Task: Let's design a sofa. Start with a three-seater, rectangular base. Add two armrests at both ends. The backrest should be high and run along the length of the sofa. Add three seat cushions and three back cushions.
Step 206:
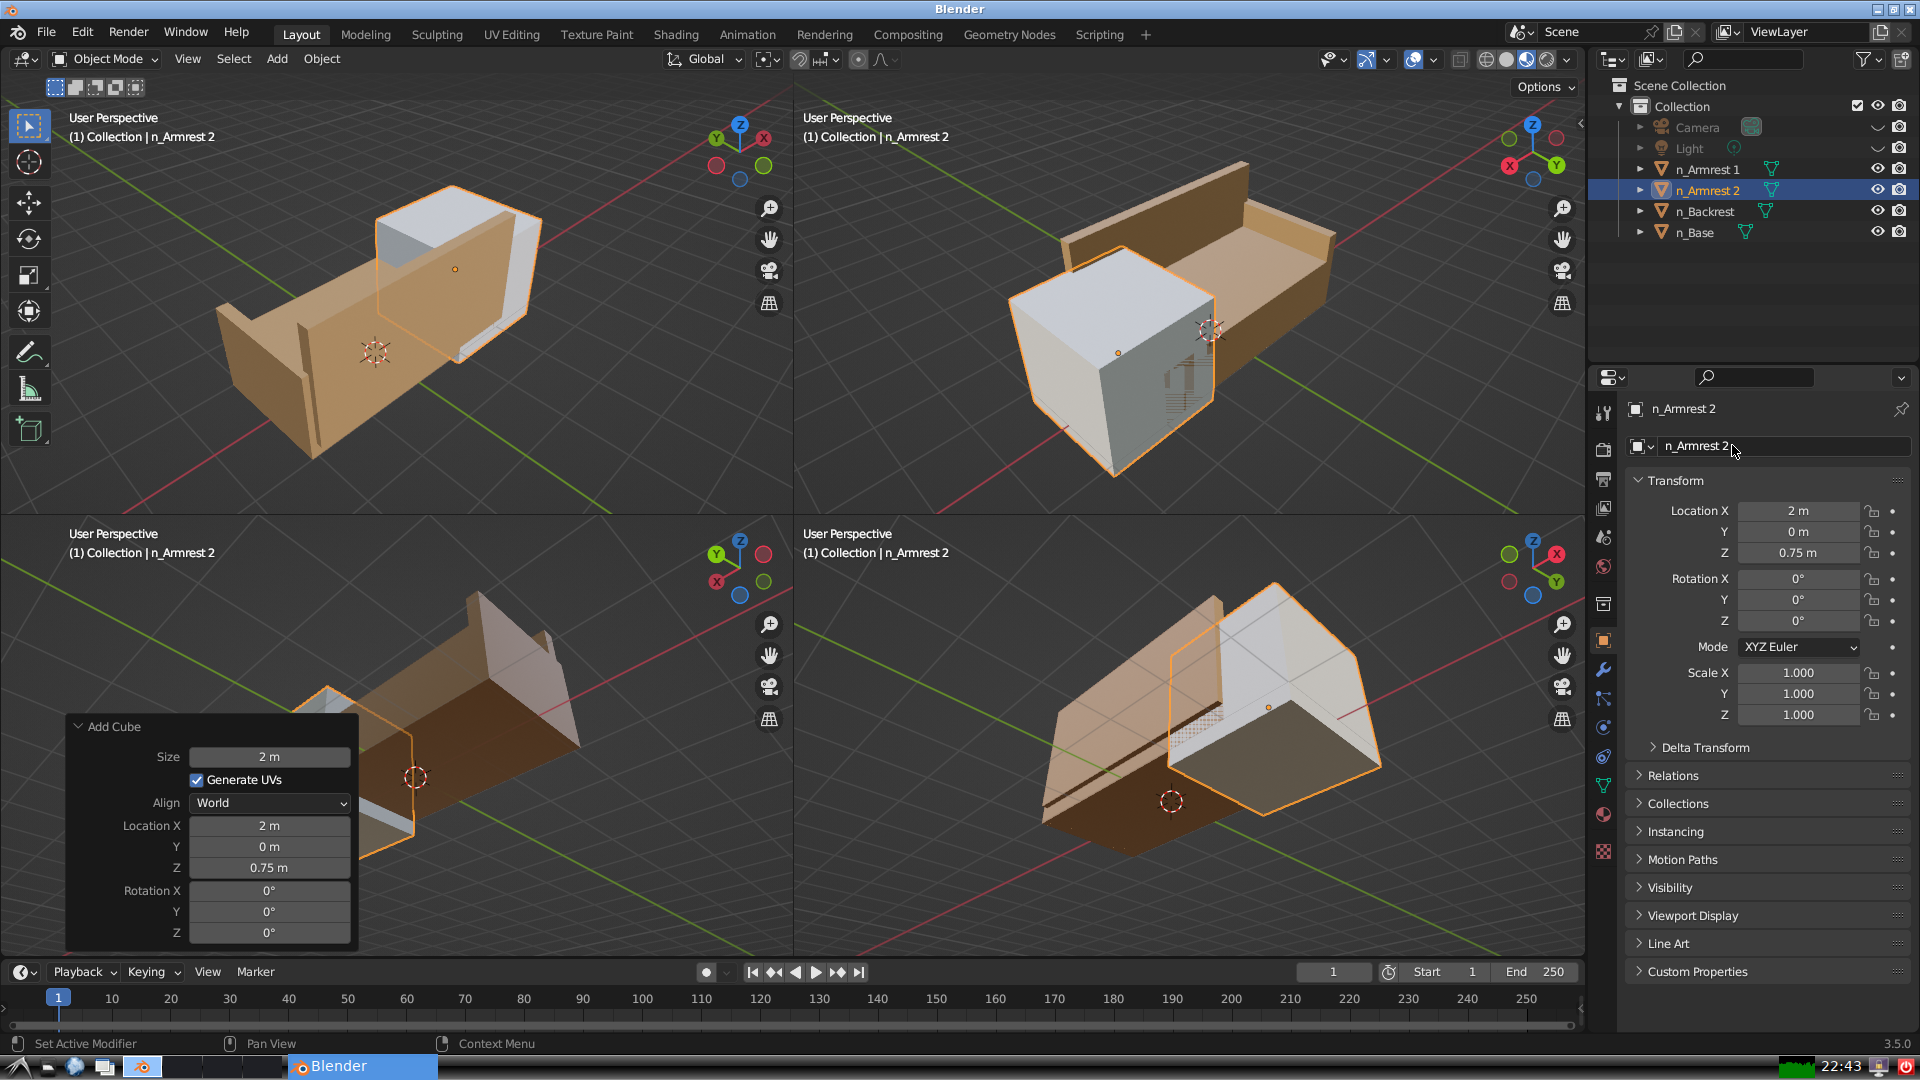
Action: {"mouse_move": [1797, 672]}